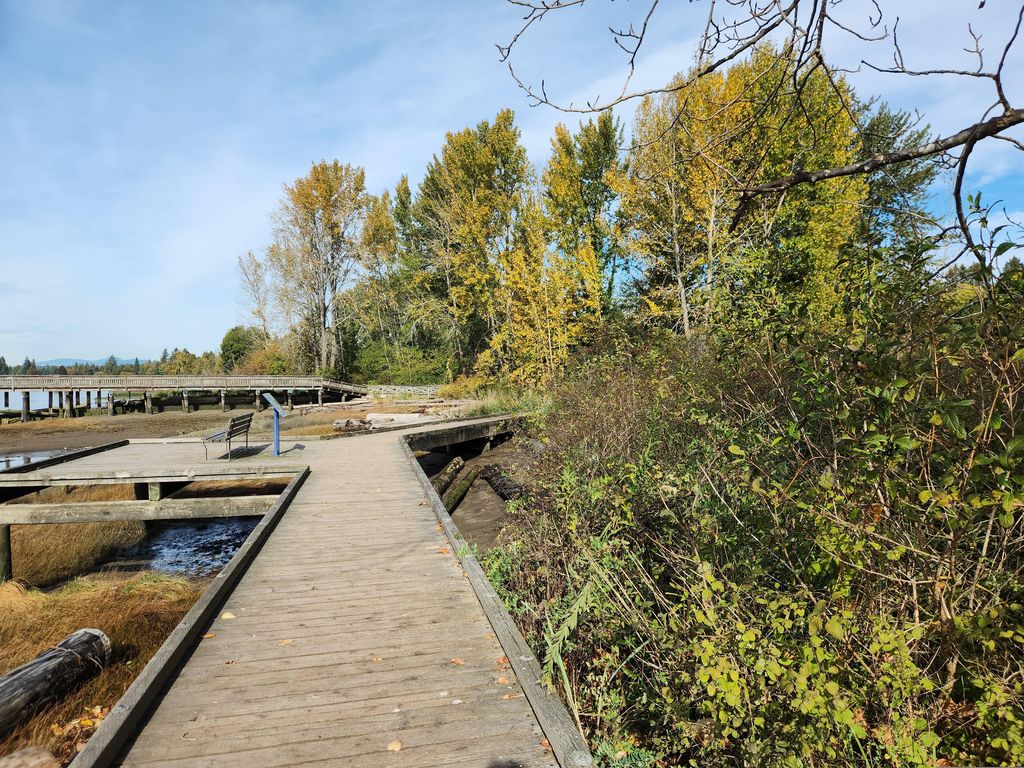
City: vancouver